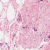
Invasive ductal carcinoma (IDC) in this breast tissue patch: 0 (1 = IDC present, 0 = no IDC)